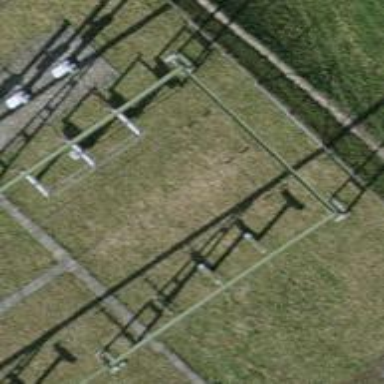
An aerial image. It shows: Power line in the image.